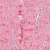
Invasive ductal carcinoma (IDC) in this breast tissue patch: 0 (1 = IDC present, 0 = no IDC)